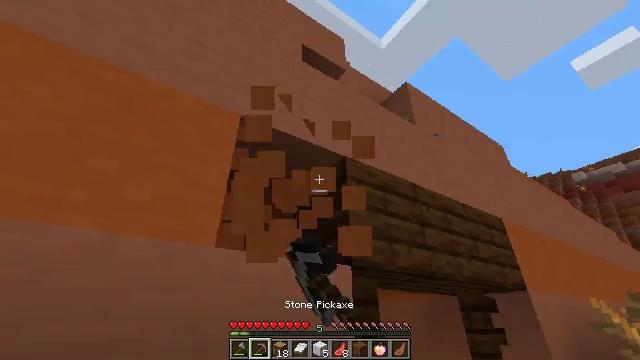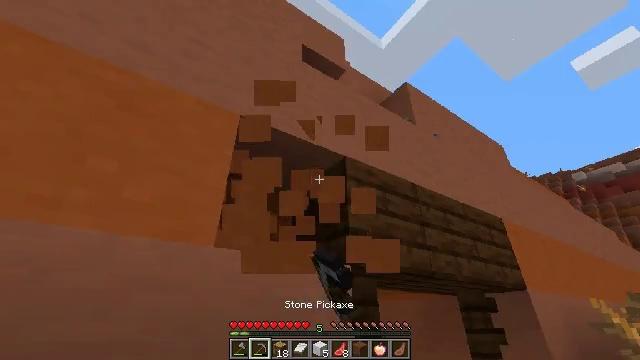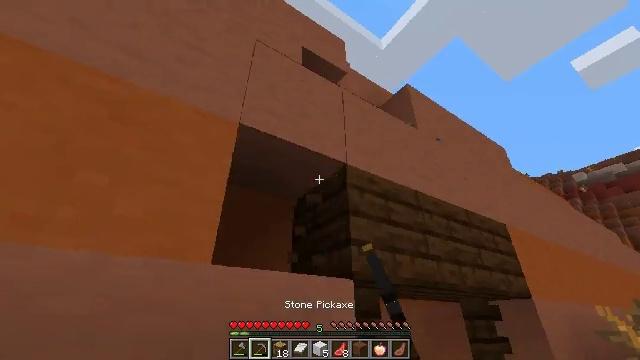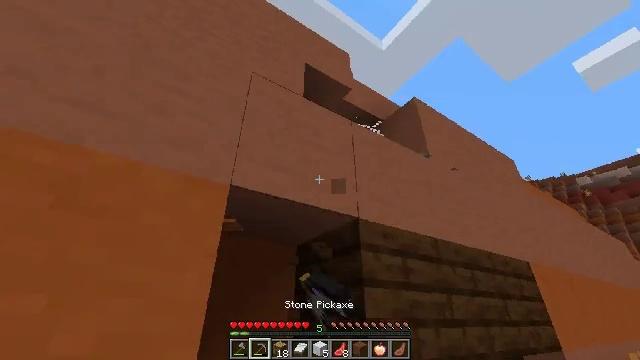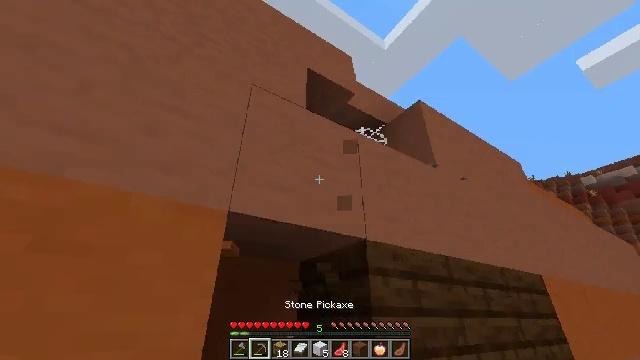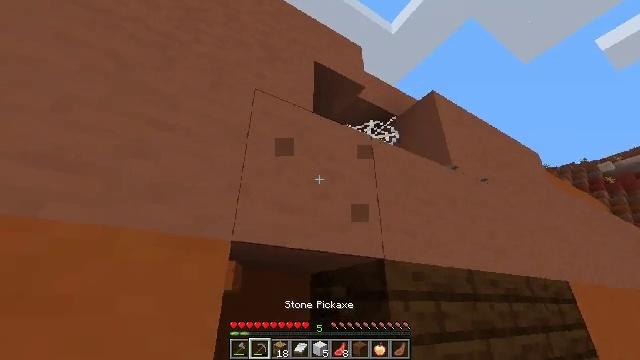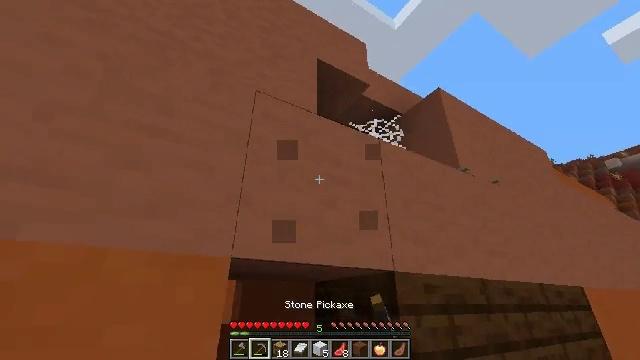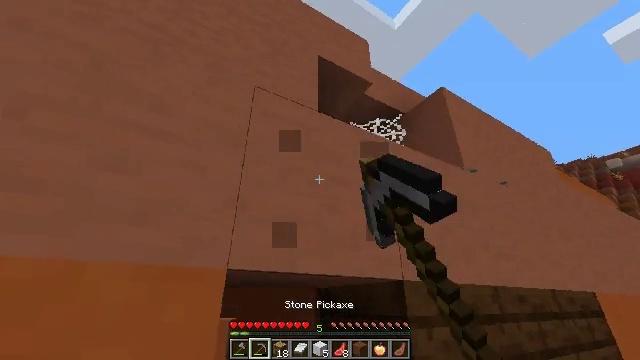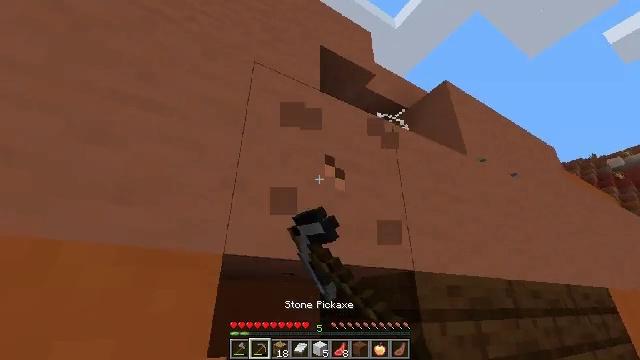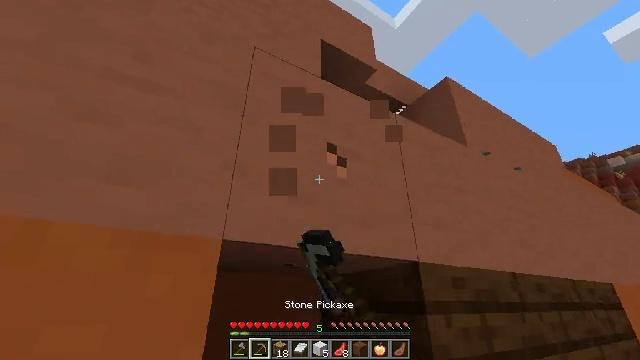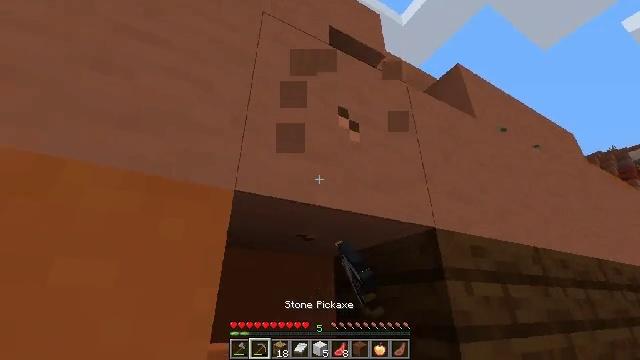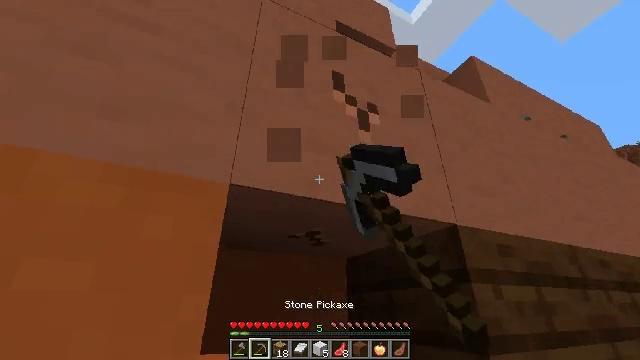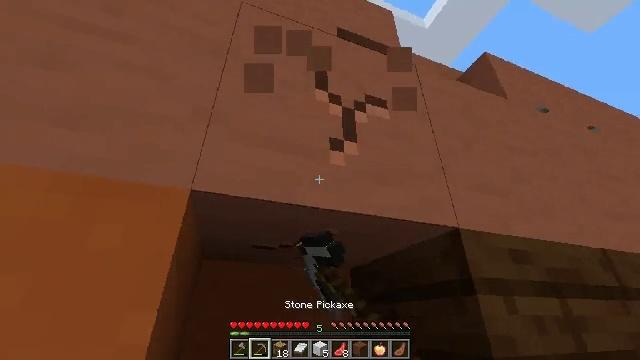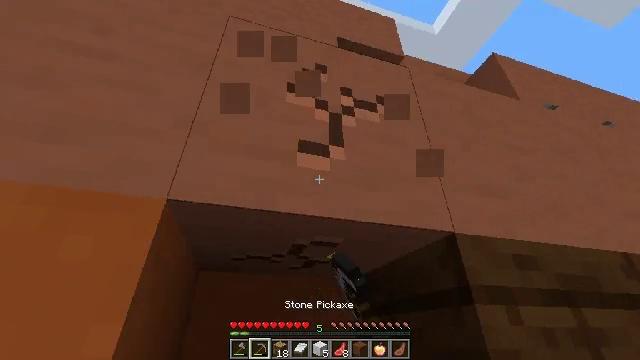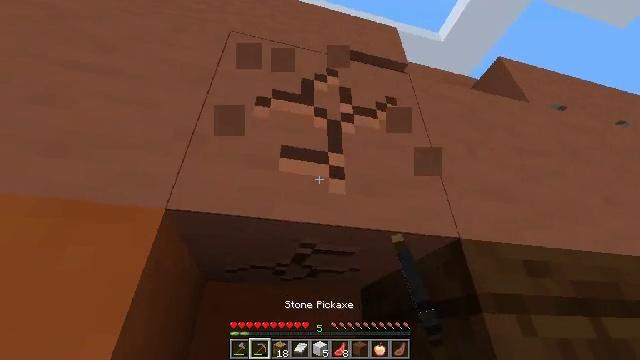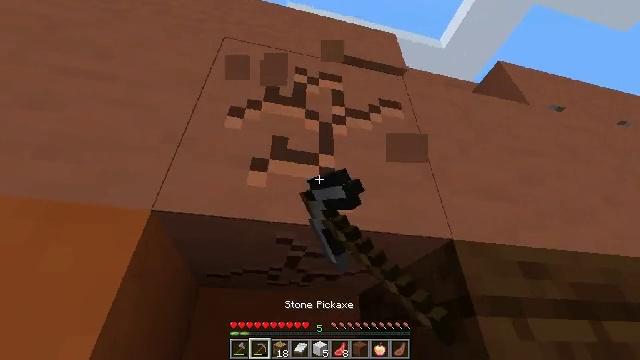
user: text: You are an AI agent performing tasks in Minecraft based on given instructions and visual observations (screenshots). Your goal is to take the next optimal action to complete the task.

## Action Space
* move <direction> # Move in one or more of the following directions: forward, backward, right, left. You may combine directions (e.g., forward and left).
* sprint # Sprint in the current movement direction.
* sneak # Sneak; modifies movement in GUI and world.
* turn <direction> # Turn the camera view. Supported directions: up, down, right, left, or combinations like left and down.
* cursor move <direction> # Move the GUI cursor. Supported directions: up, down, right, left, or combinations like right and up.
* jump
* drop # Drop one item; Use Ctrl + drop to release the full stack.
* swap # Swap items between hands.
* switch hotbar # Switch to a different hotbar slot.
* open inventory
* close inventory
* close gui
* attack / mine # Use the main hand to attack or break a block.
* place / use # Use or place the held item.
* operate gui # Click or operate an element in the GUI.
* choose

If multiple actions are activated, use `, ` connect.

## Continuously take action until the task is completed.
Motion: motion action
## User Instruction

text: Break terracotta to collect it.
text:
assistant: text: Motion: attack / mine
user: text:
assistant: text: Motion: move forward, attack / mine, jump
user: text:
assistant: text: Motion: move forward, attack / mine, jump
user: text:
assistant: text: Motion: move forward, attack / mine, jump
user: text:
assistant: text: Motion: move forward, turn left and down, attack / mine, jump
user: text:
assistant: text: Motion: move forward, attack / mine
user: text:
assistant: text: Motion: move forward, attack / mine
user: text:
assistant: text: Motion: move forward, attack / mine
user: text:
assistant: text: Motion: attack / mine
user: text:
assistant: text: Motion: turn left, attack / mine
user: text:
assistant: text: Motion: move right, turn left, attack / mine
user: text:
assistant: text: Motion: move right, turn left and up, attack / mine
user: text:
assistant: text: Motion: turn left and up, attack / mine
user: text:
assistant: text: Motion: turn left and up, attack / mine
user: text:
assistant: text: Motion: turn left and up, attack / mine
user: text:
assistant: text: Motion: attack / mine
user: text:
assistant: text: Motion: turn left and up, attack / mine
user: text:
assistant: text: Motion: turn left and up, attack / mine
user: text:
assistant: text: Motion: attack / mine
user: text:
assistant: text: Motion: attack / mine
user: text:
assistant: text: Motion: attack / mine
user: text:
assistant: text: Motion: attack / mine
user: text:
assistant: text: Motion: attack / mine